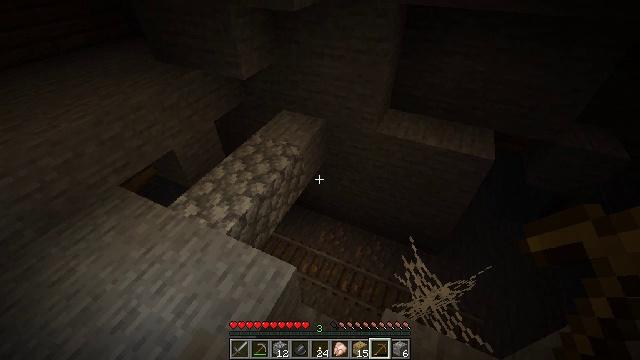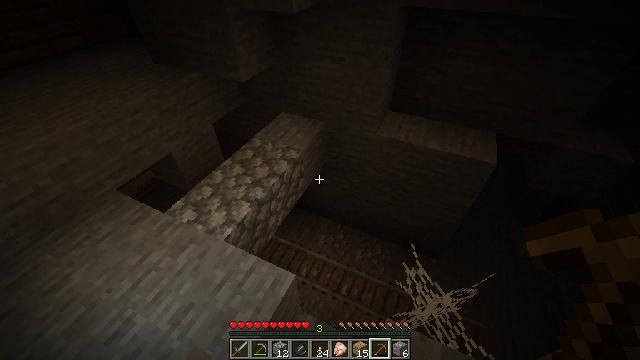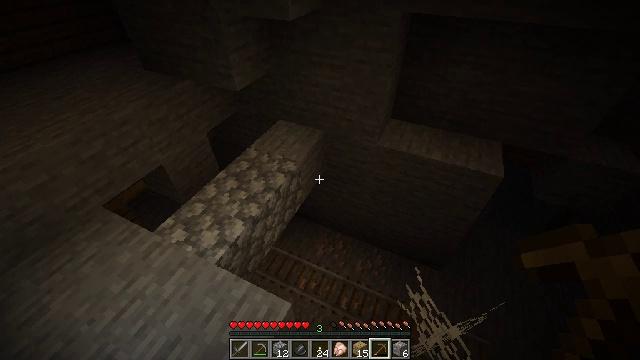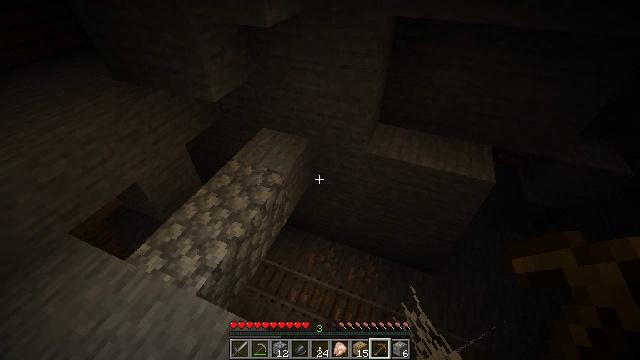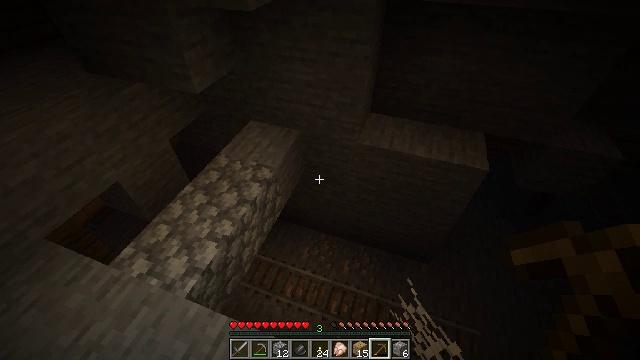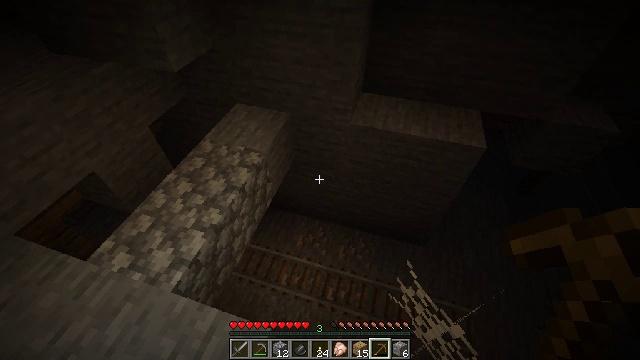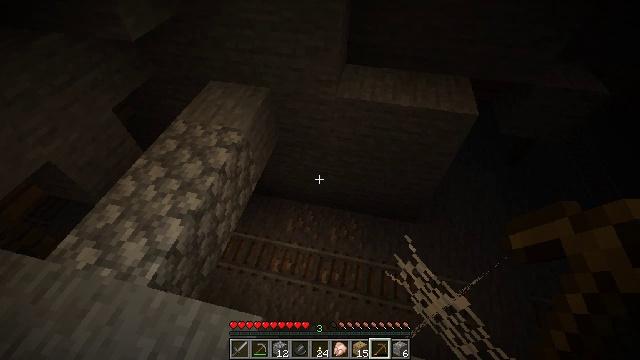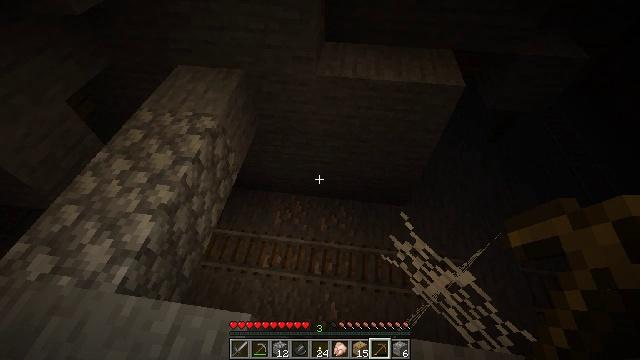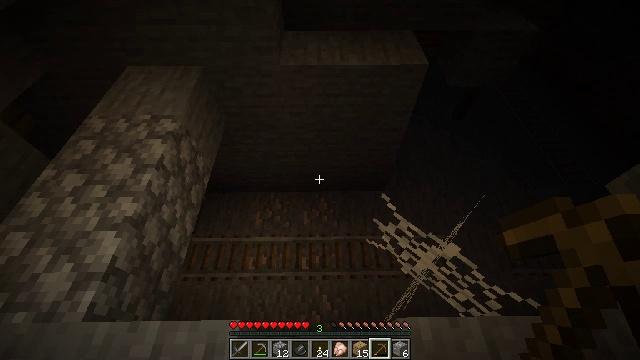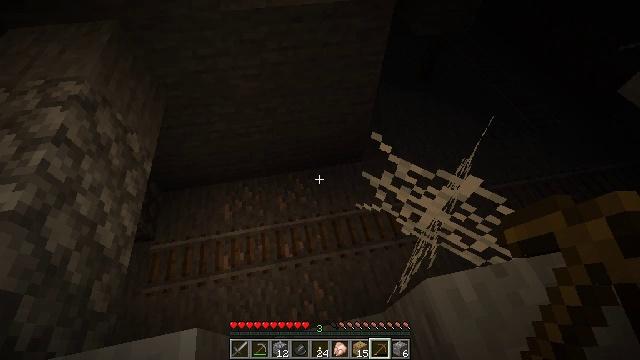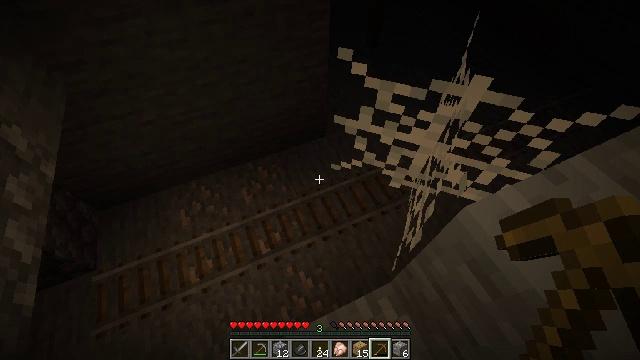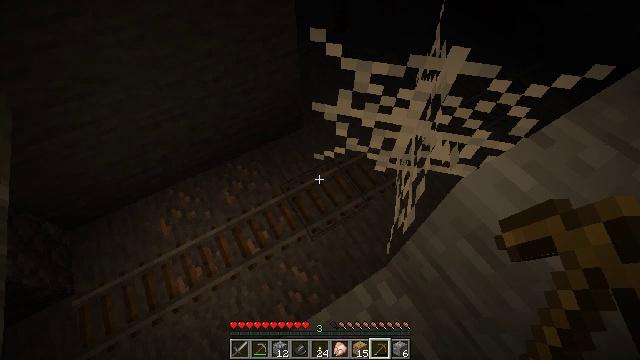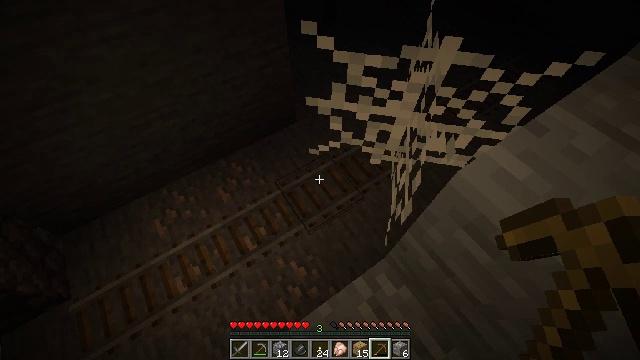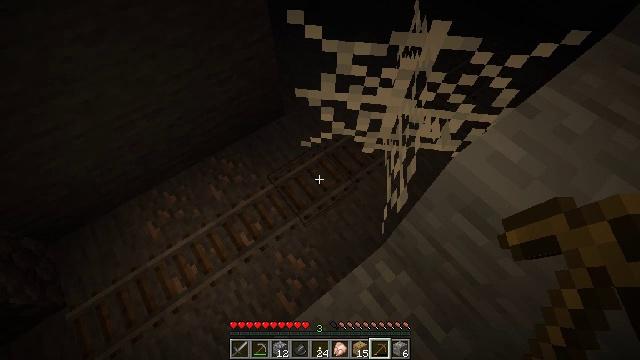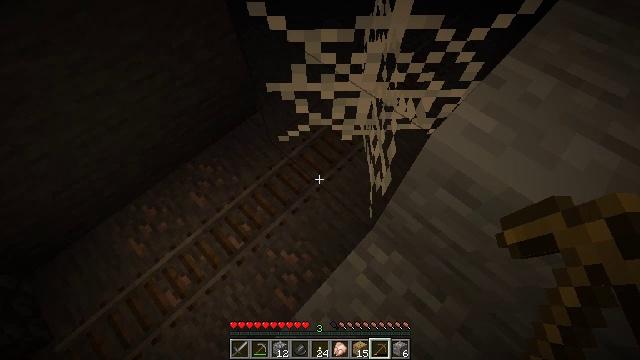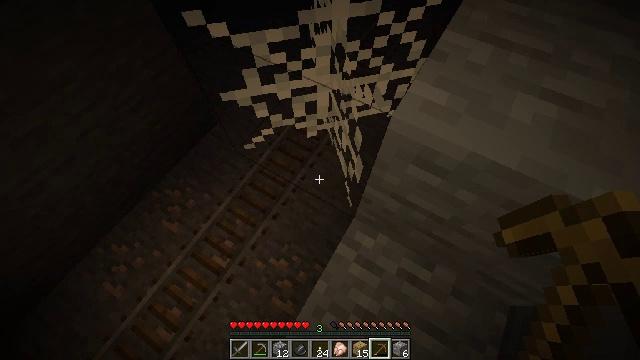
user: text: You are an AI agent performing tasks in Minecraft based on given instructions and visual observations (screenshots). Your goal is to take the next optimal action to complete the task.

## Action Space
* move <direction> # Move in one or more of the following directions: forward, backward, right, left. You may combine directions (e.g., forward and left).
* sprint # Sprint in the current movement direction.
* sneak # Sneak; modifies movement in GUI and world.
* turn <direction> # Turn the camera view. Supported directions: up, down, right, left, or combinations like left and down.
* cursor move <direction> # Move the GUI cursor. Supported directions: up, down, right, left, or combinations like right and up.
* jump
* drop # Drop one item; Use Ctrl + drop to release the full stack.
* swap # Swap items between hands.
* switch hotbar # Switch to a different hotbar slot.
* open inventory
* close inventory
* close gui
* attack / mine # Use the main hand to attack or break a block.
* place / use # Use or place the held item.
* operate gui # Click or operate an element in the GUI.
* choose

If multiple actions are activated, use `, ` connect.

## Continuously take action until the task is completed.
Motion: motion action
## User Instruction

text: Collect cobweb using shears for string.
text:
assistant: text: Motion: move forward
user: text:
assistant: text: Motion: move forward
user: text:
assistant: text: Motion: move forward, turn right
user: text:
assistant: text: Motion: turn right and down
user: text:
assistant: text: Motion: turn right and down
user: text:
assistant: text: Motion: turn right and down
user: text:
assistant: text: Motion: turn right and down
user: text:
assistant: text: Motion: turn right and down
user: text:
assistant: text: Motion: turn right and down
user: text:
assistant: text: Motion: turn right and down
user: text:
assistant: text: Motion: turn right and down
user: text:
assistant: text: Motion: turn right and down
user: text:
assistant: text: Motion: turn right and down
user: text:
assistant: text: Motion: turn right and down
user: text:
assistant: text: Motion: turn right
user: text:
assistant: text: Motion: turn right
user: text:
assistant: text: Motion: turn right
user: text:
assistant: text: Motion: no_op
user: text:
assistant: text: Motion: no_op
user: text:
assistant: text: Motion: no_op
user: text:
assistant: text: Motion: turn left
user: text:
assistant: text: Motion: turn left and up
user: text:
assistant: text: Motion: turn left and up
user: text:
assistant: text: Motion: turn up
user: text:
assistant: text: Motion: turn up
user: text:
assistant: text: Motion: turn right and up
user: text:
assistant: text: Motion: turn right and up
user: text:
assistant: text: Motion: turn right and up
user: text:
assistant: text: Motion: turn up
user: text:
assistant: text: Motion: no_op